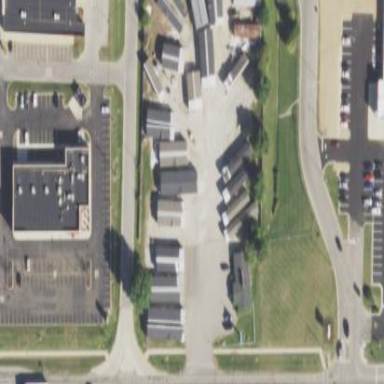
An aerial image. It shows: Shop selling mobile homes.